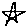
Label: star